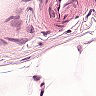
Metastatic tissue present: no